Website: ulta-beauty
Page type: payment
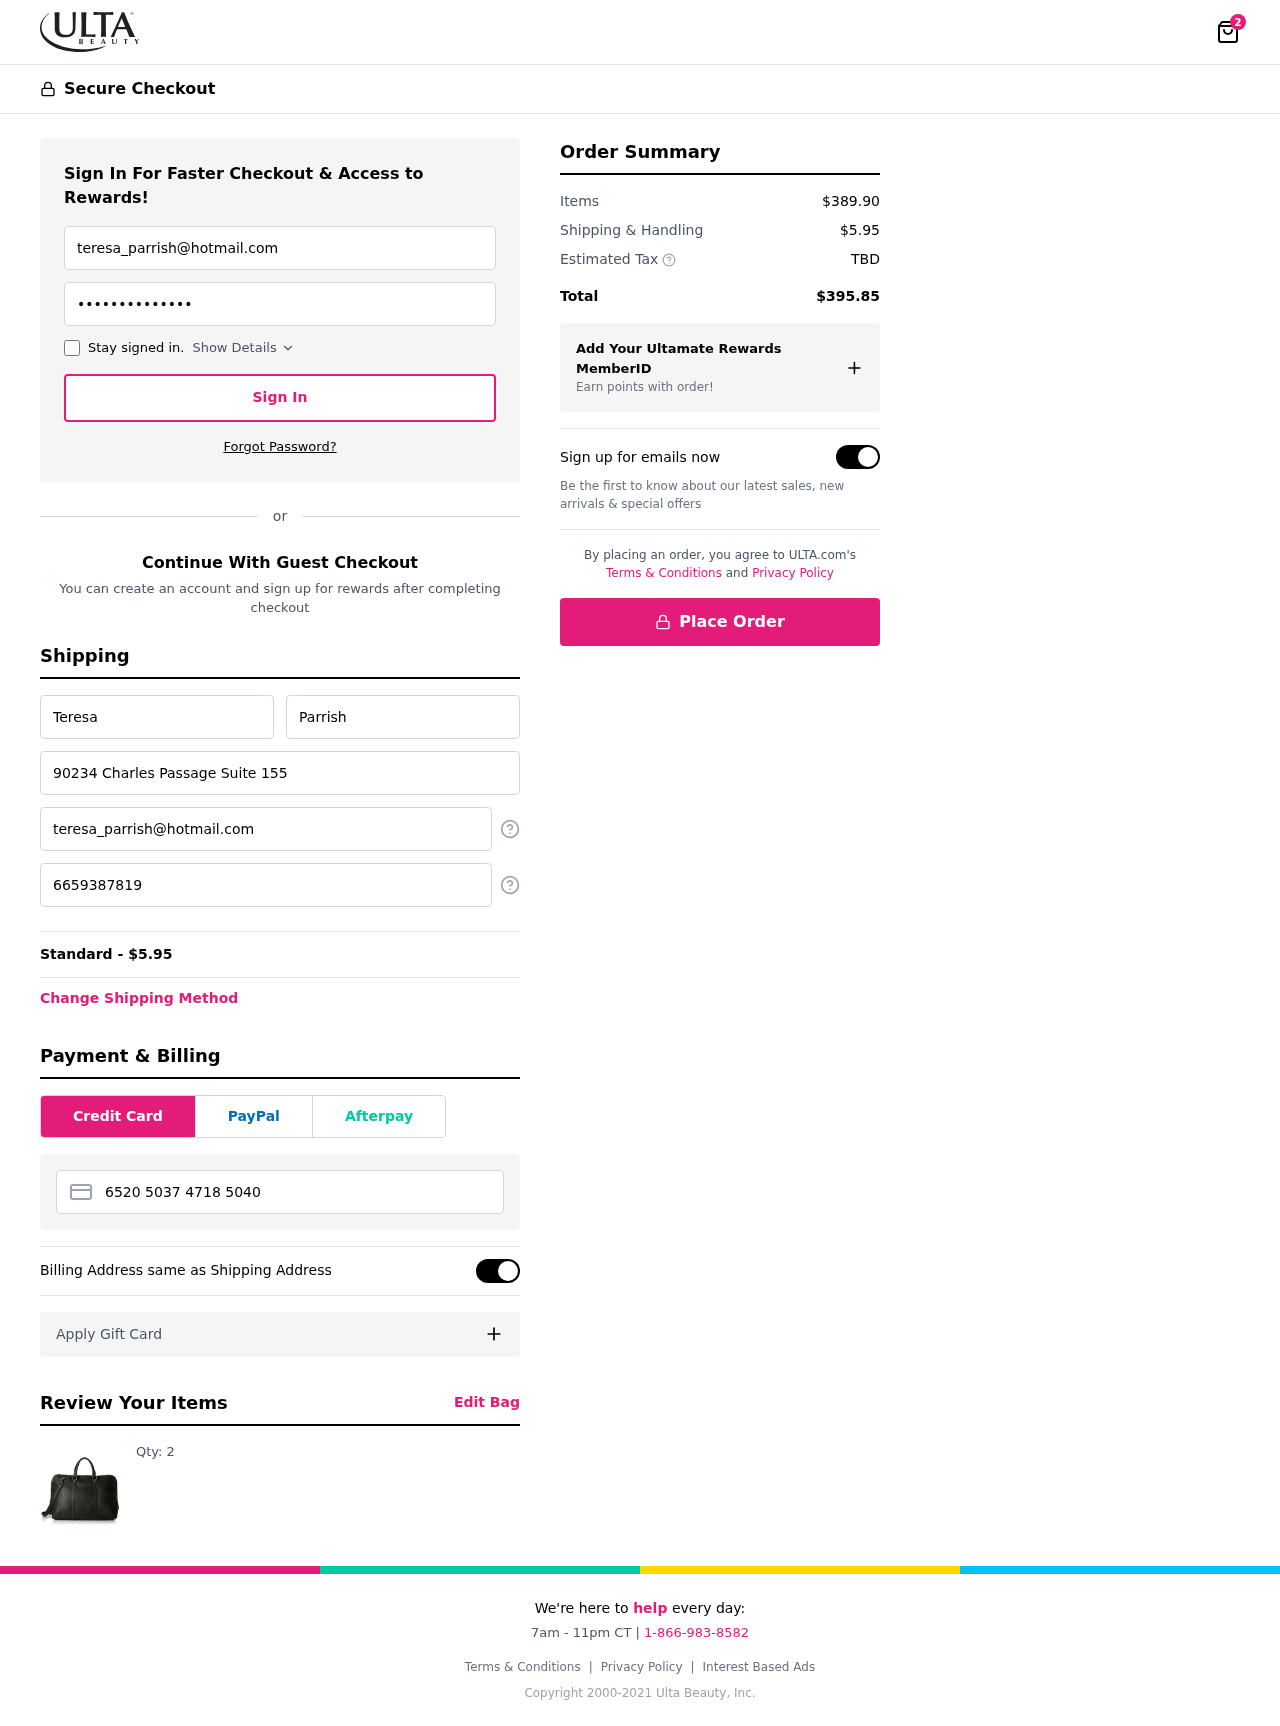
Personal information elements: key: PII_CARD_NUMBER
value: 6520 5037 4718 5040
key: PII_EMAIL
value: teresa_parrish@hotmail.com
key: PII_FIRSTNAME
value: Teresa
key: PII_LASTNAME
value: Parrish
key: PII_PHONE
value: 6659387819
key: PII_STREET
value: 90234 Charles Passage Suite 155
Product elements: key: PRODUCT1_QUANTITY
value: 2
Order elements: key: ORDER_NUM_ITEMS
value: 2
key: ORDER_SHIPPING_COST
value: $5.95
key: ORDER_SHIPPING_COST
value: Standard - $5.95
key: ORDER_SUBTOTAL
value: $389.90
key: ORDER_TAX
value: TBD
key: ORDER_TOTAL
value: $395.85